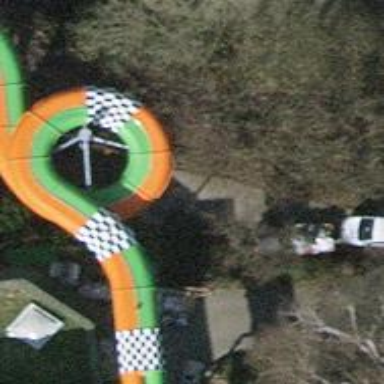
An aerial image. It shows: Water slide attraction.